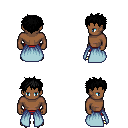
a pixel art fantasy rpg character, male body template, human, dark skin, overskirt, red pants, black bedhead hairstyle, gold boots, four views (front, back, left, right), 2x2 character sprite sheet, small pixel art, hard edges, no anti-aliasing